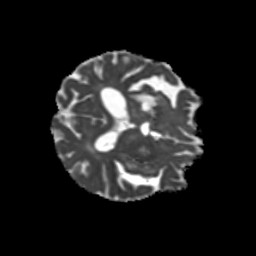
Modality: MD
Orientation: axial
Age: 75
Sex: female
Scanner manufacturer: siemens
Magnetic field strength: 3 T
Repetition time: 5.25 s
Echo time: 0.08 s